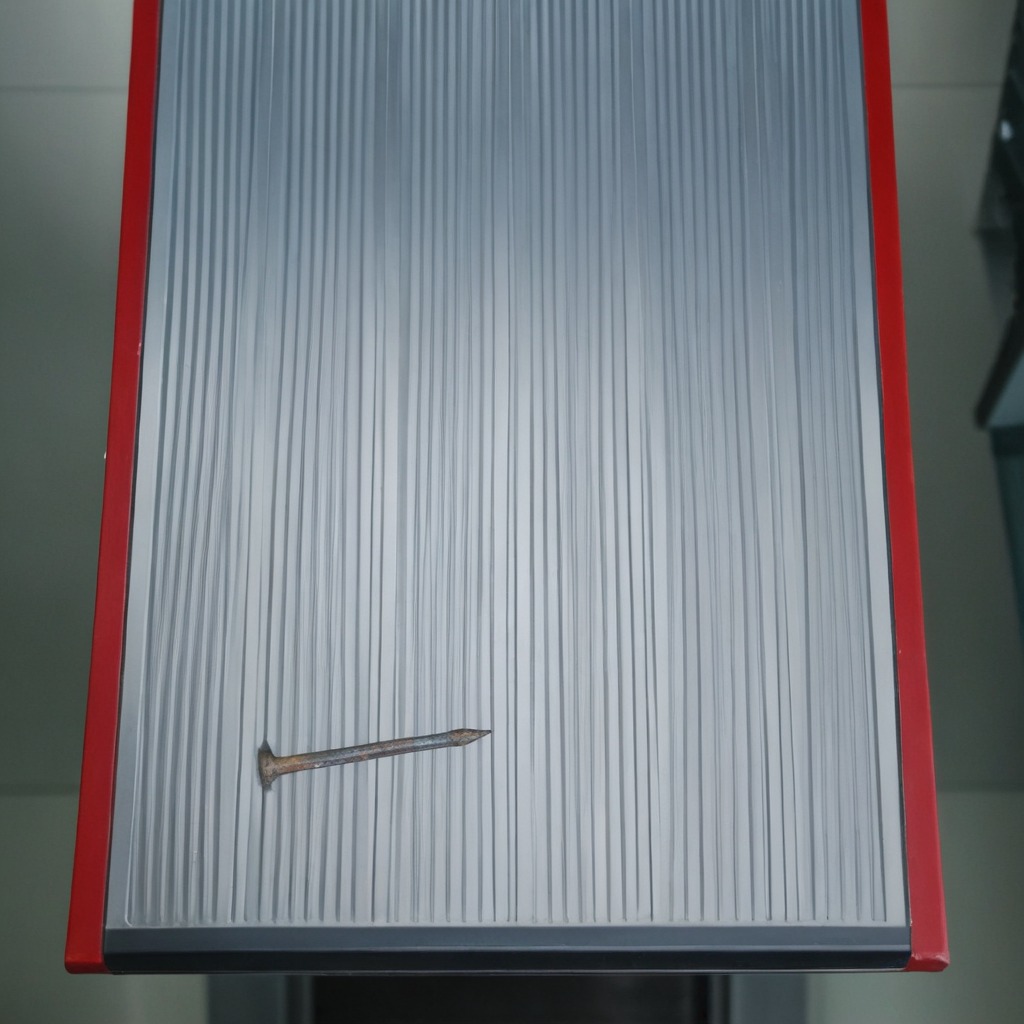
A iron nail lies on a toolbox surface in an airplane hangar workshop 8K.